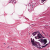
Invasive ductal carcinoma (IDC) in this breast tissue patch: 0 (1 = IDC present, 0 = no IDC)